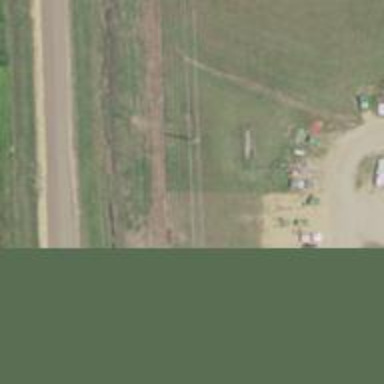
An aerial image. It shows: Power pole.